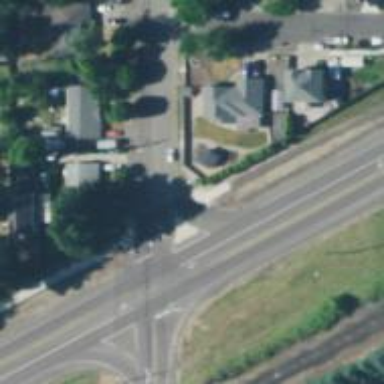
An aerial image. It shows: Trunk highway with left sidewalk.